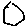
Label: hexagon